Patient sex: F
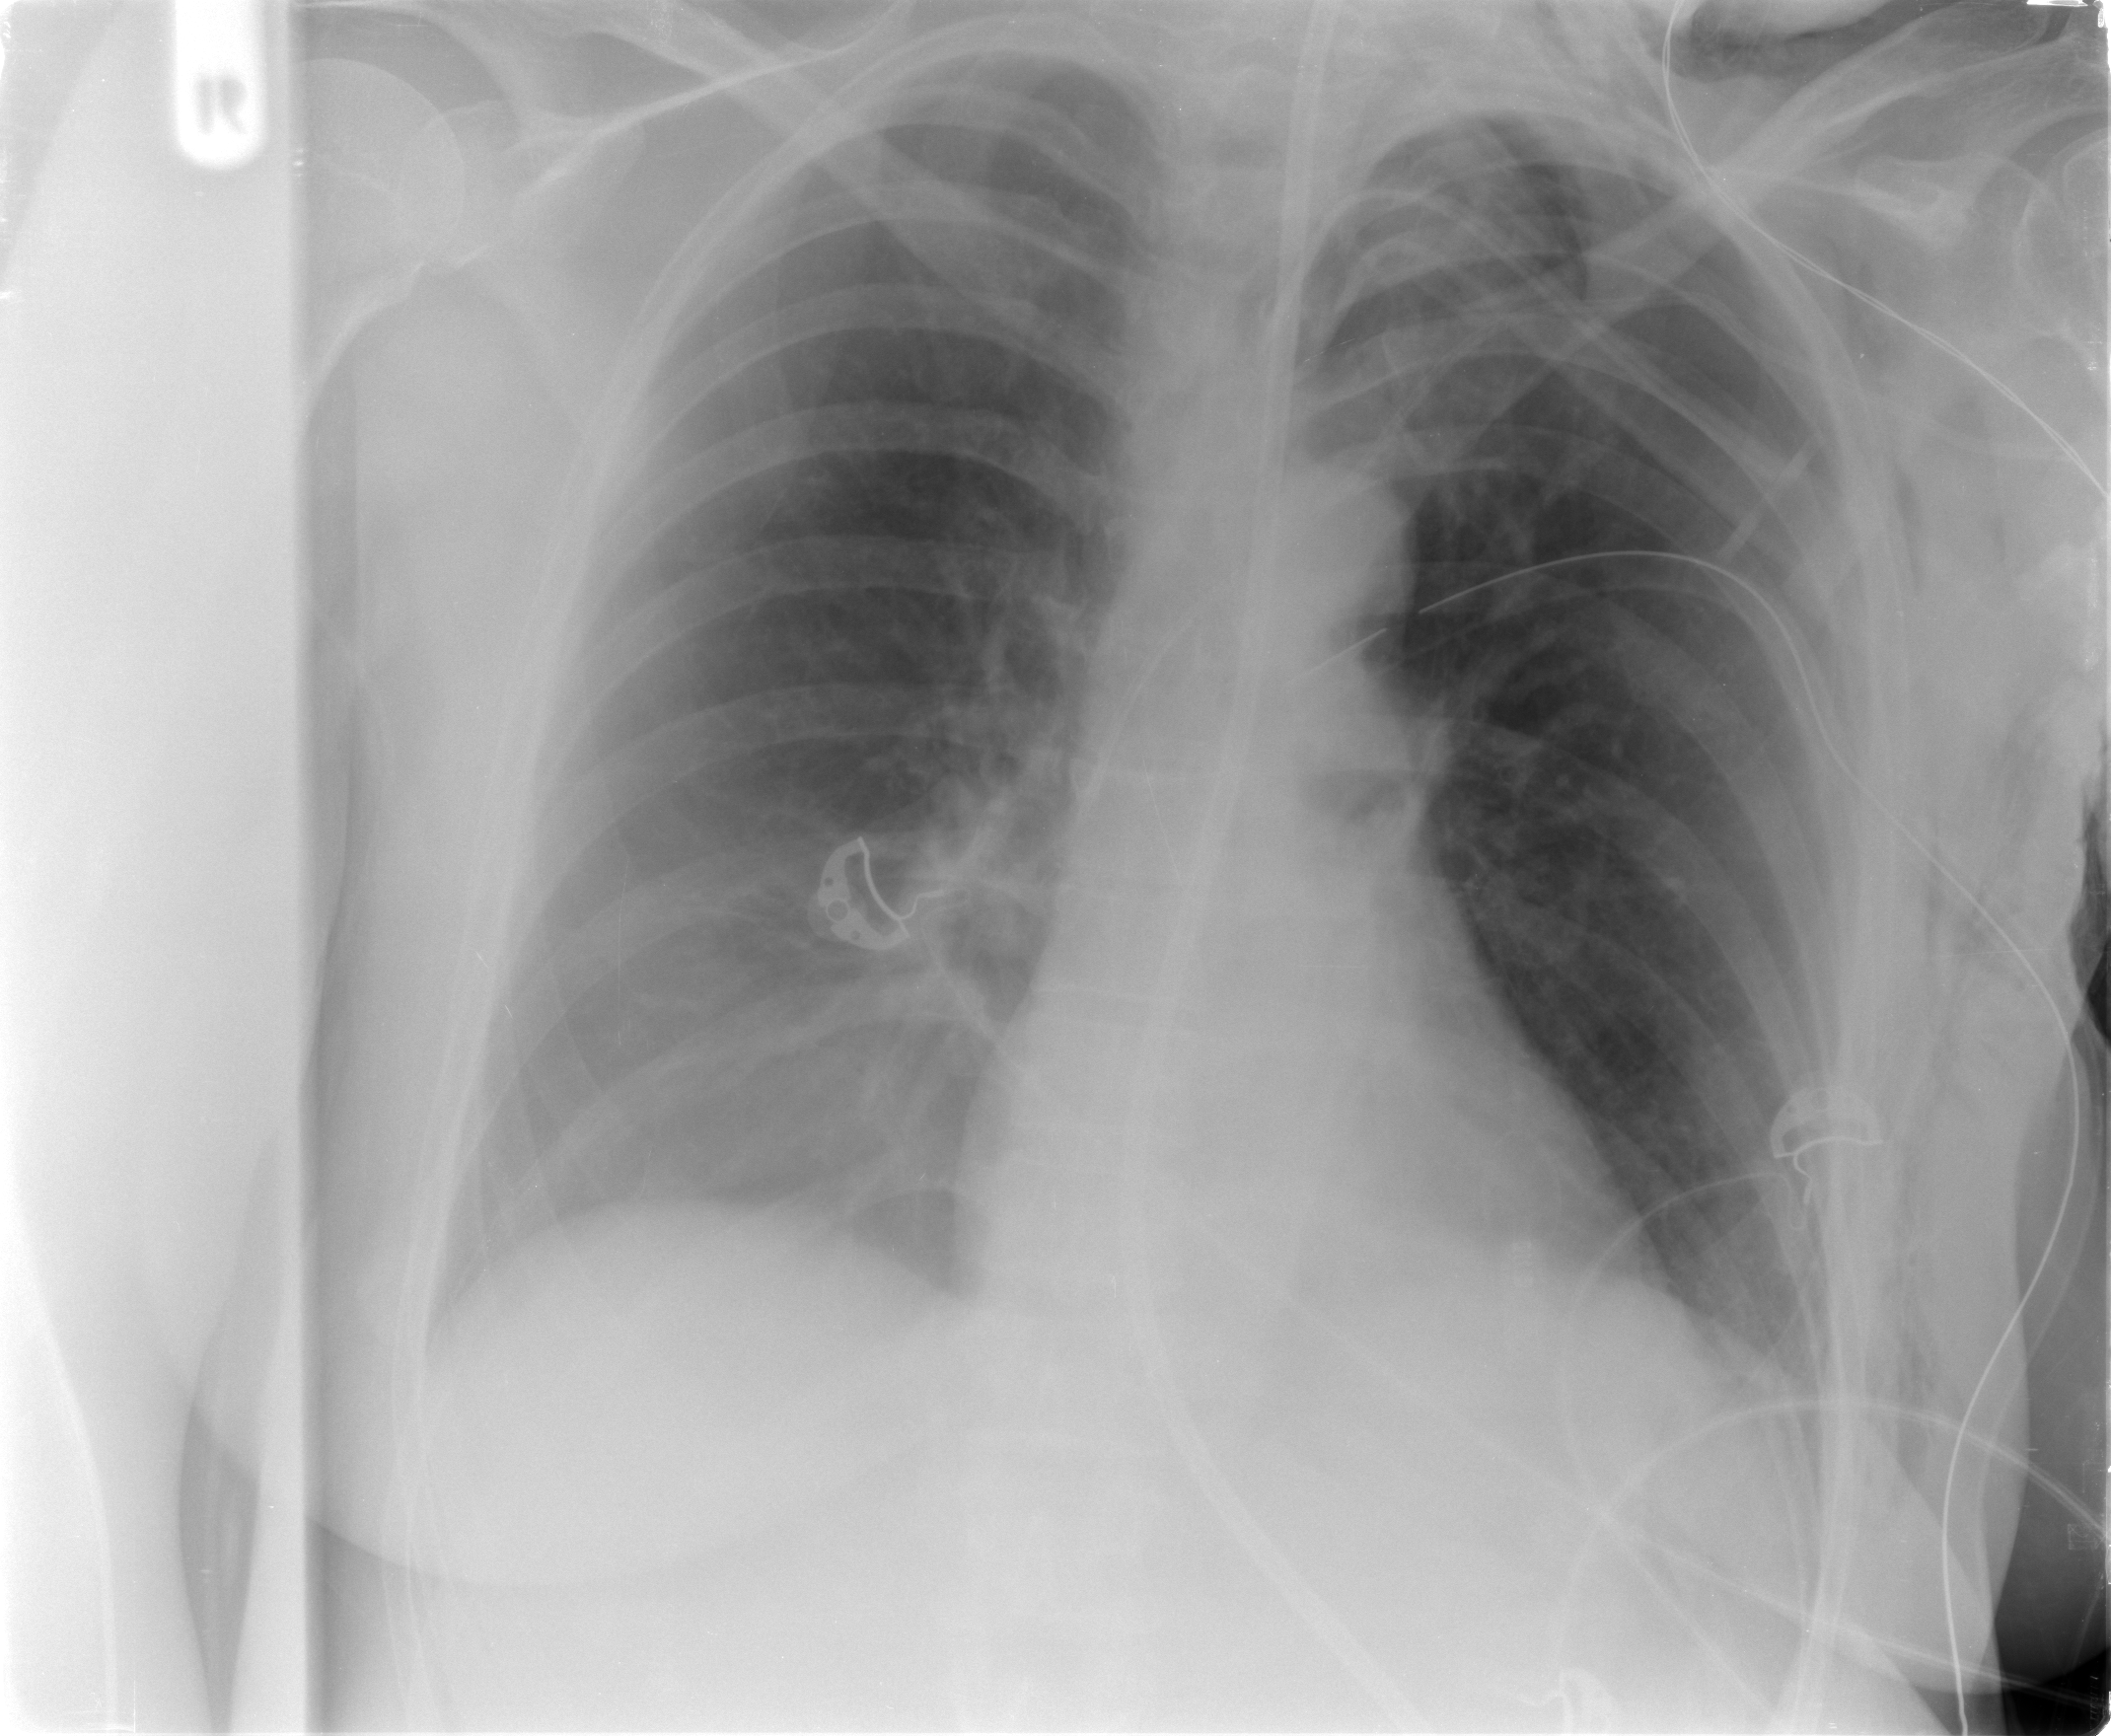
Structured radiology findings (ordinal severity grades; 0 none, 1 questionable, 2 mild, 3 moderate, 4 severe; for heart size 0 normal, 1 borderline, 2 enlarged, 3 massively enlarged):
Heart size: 0
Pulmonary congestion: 0
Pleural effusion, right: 0
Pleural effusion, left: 0
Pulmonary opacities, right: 0
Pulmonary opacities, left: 0
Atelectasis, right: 1
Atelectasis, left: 0